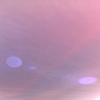
Label: sunburn